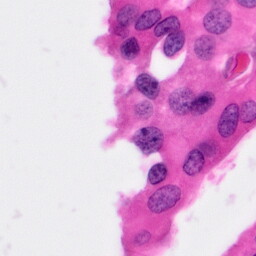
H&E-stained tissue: Pancreatic